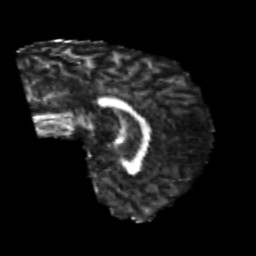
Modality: FA
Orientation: sagittal
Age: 24
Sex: male
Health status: healthy
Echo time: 0.074 s